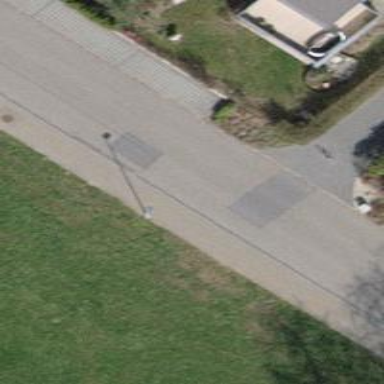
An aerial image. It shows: Kerb barrier.